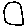
Label: circle